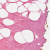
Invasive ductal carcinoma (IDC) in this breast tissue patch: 0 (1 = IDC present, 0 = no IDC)